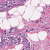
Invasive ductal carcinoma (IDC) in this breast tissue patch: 1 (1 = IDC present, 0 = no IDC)